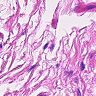
Metastatic tissue present: no